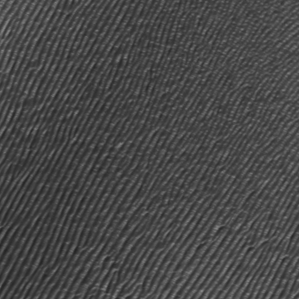
Label: frost